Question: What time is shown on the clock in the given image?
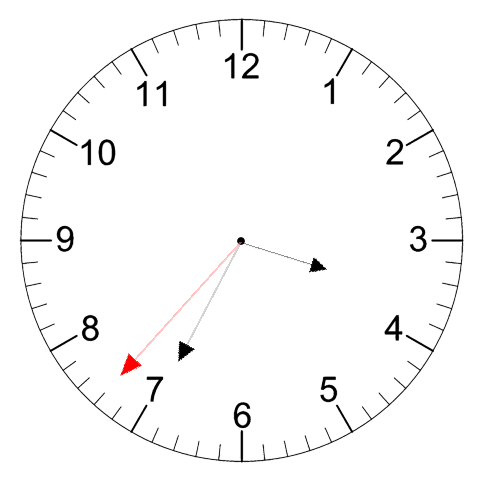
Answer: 03:34:37